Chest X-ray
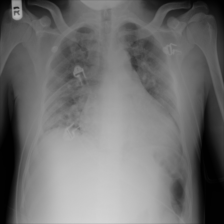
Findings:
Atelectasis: negative
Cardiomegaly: positive
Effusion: negative
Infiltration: negative
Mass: negative
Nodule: negative
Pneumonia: negative
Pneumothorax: negative
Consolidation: negative
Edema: negative
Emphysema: negative
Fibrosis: negative
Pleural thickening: negative
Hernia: negative